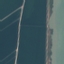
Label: River